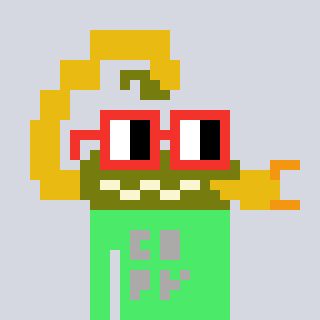
a pixel art character with square red glasses, a scorpion-shaped head and a teal-colored body on a cool background